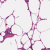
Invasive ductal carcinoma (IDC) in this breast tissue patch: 0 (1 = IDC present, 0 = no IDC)